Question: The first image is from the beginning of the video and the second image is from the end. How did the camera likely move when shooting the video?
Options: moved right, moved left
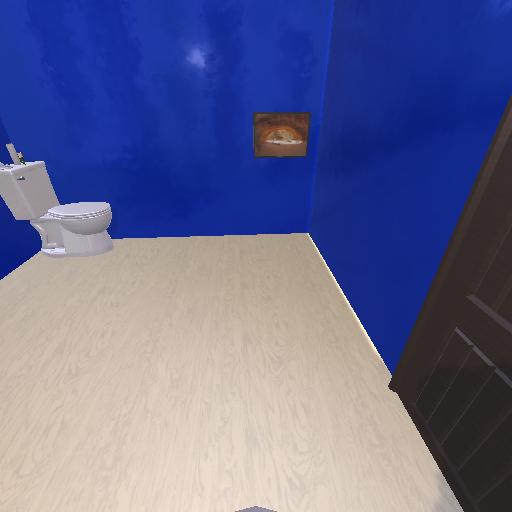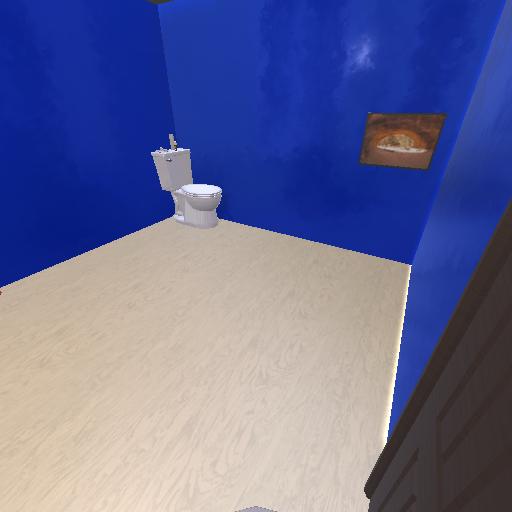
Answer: moved right